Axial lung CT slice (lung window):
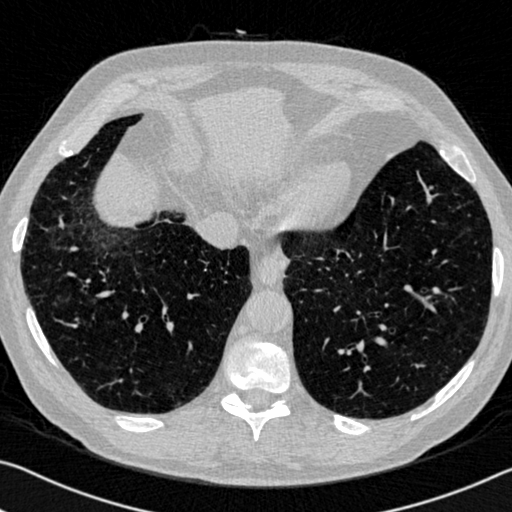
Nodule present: no